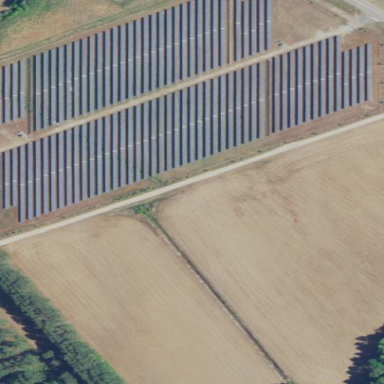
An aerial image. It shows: Solar power plant enclosed by fence. The plant generates electricity using photovoltaic technology.